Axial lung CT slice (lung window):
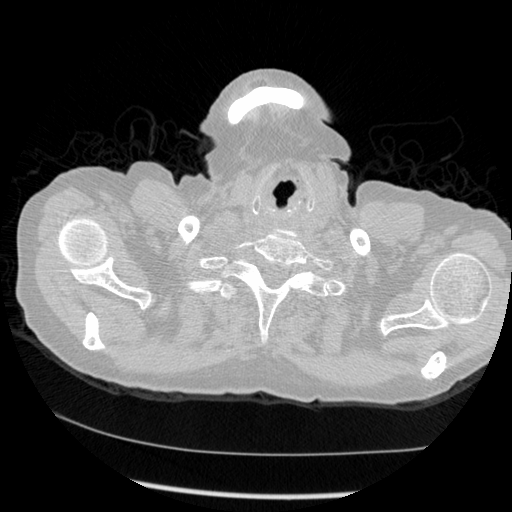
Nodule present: no